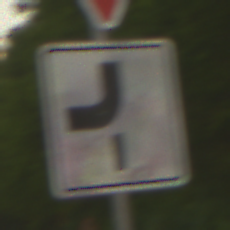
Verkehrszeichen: VerlaufVorfahrtsstrasse7
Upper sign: VorfahrtGewaehren
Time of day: SunriseSunset
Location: Outdoor (RoadRail)
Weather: Clear
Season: NotSpecified
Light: Natural